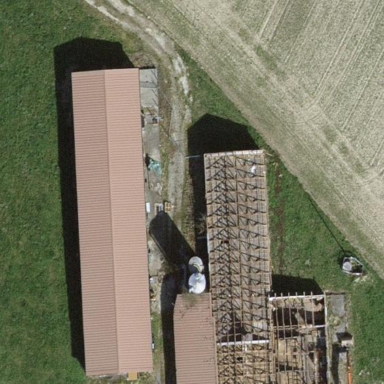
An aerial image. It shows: Farmyard area.